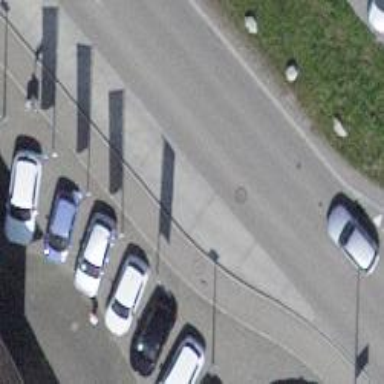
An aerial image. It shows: Bus stop with stop position for public transport.